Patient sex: F
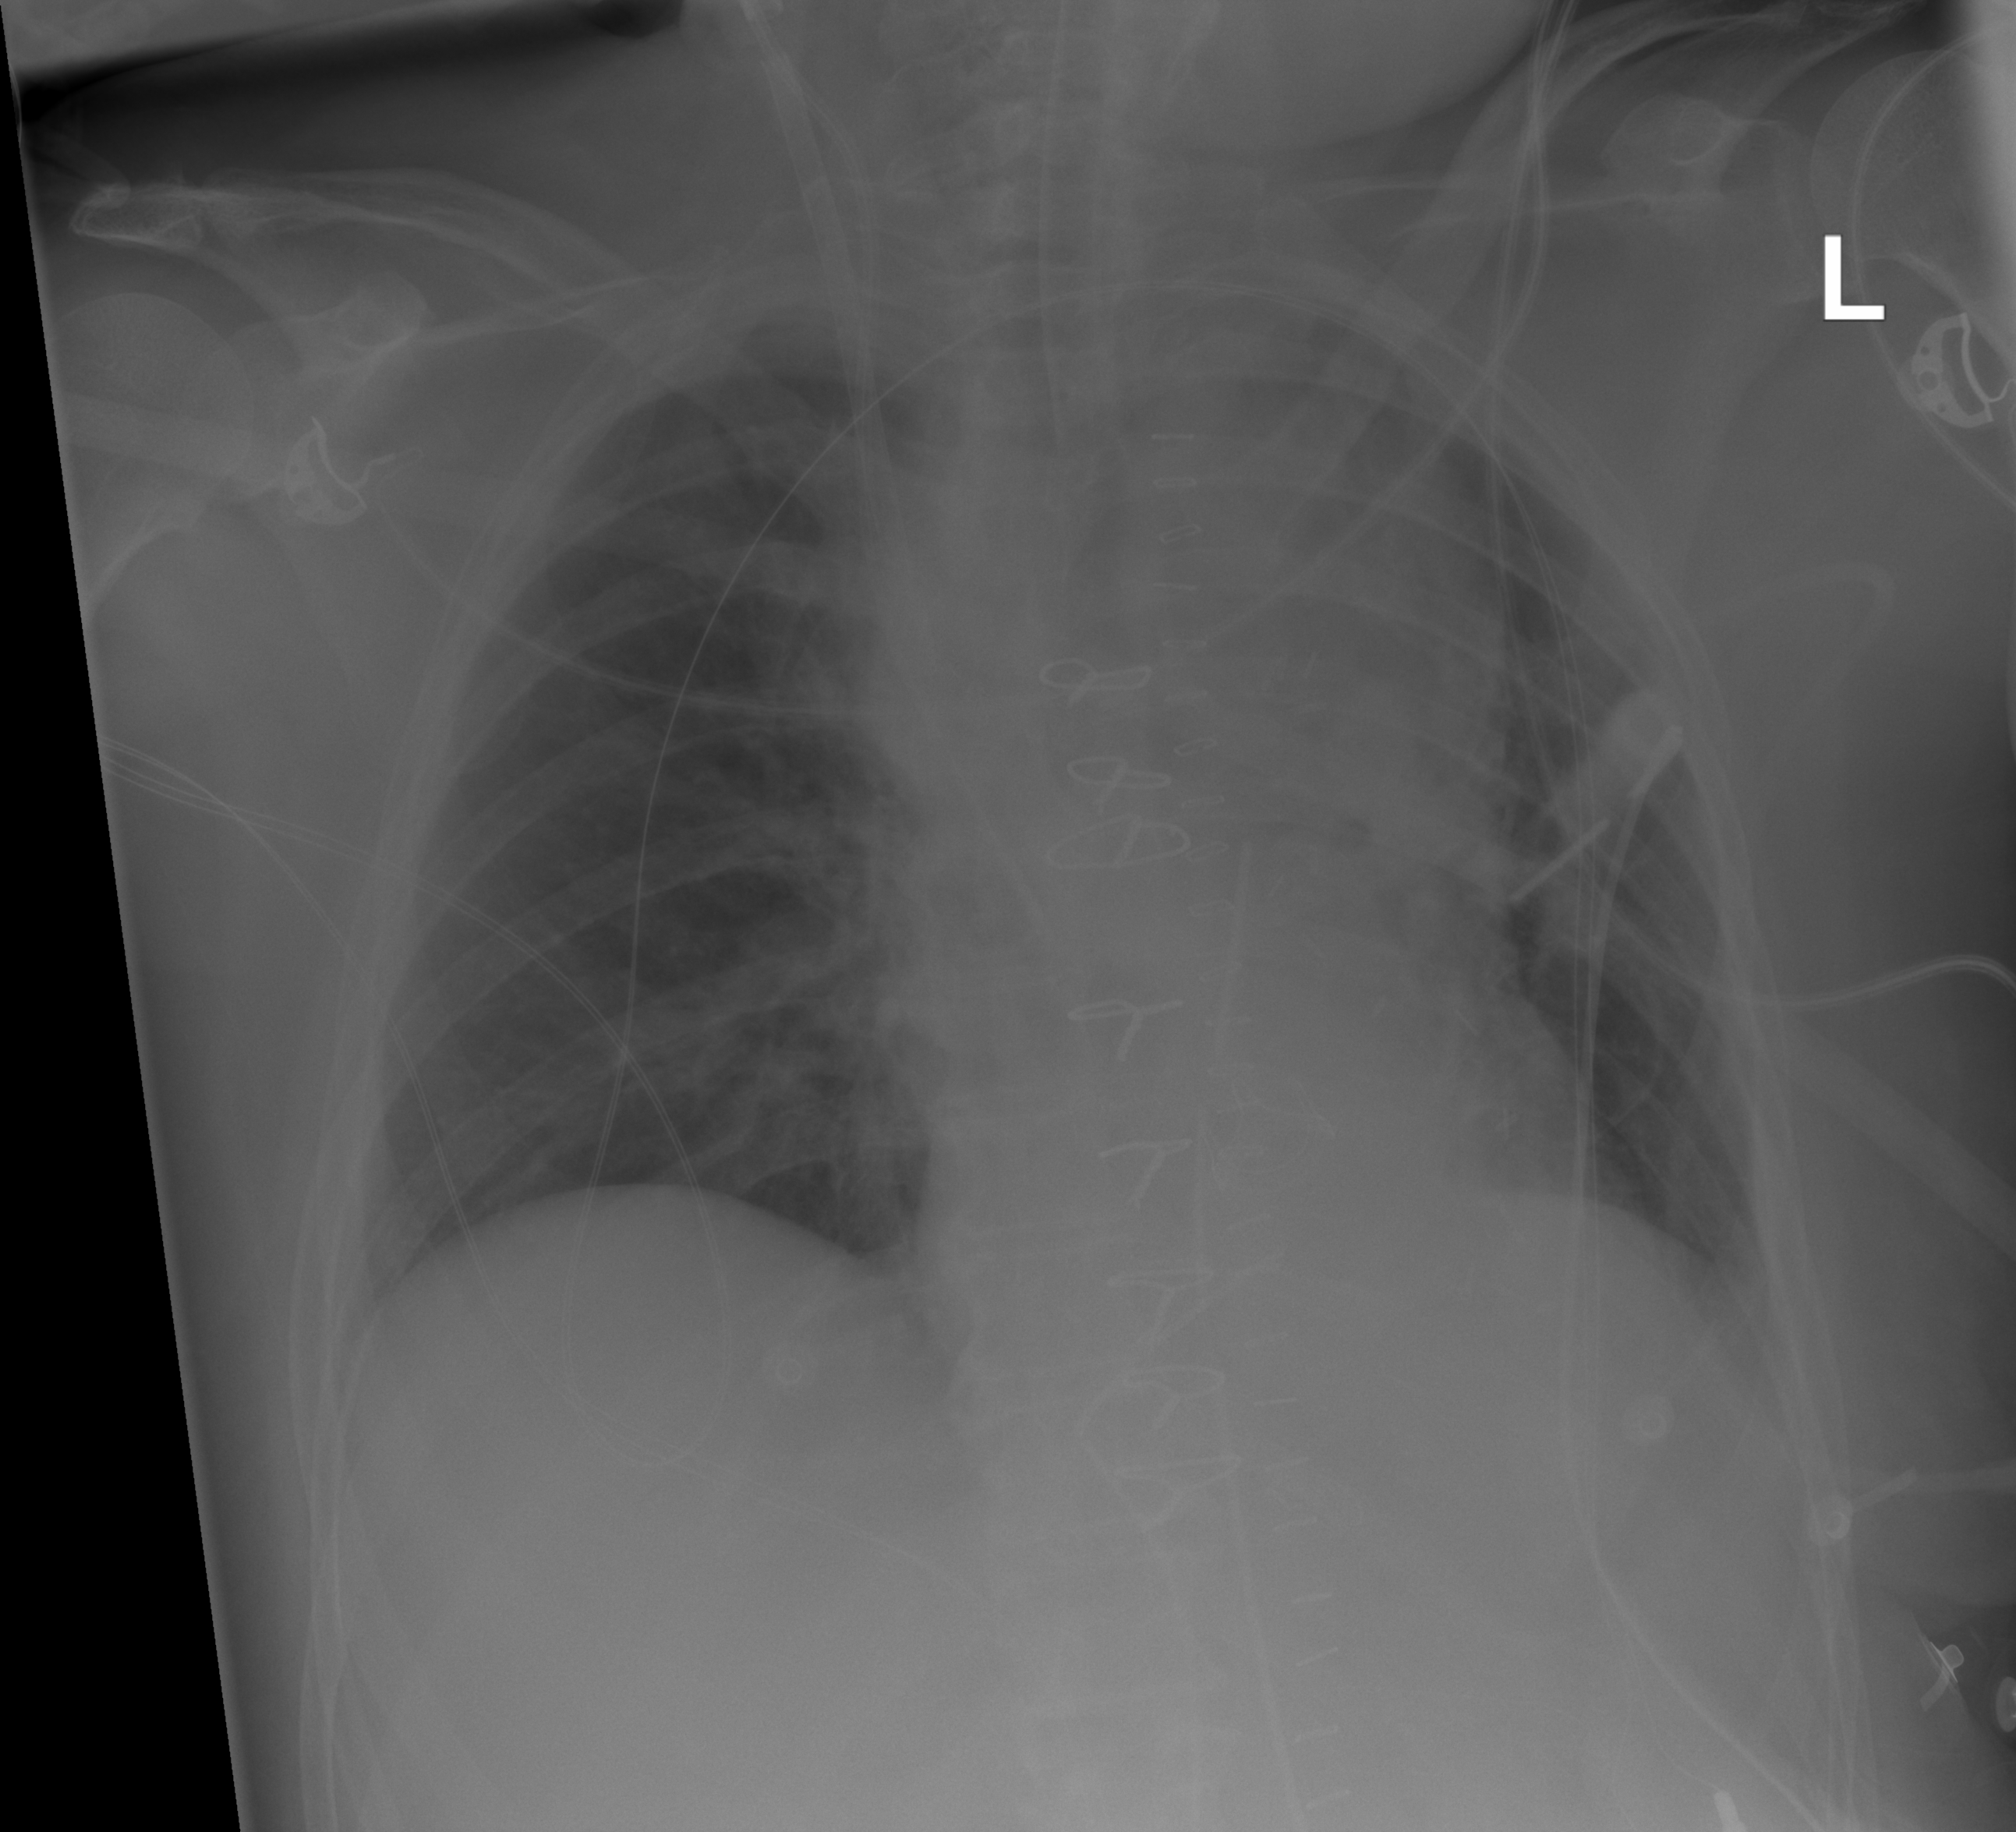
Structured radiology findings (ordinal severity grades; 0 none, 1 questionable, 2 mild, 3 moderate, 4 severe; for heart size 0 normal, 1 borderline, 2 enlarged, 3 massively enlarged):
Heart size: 0
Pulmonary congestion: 2
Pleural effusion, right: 0
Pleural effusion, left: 0
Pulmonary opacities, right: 0
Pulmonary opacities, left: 0
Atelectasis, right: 0
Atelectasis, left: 0